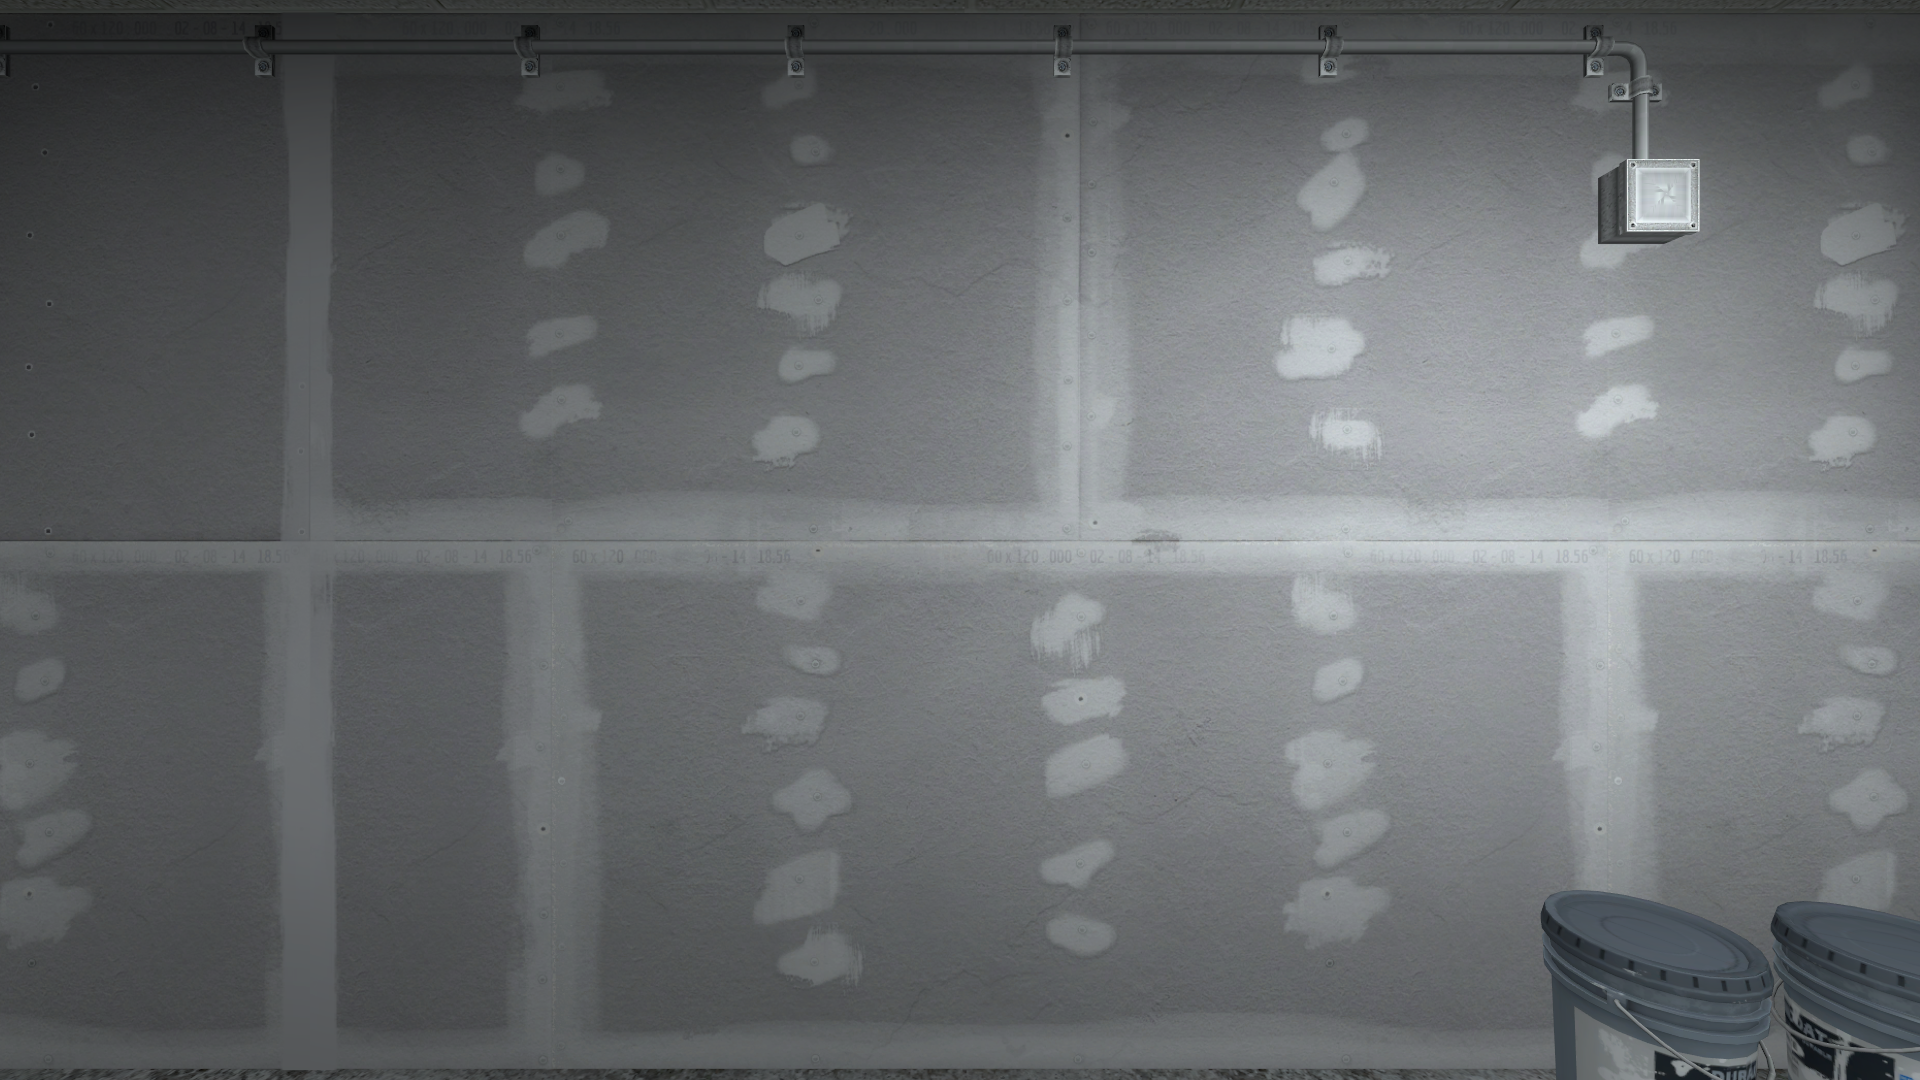
Map: de_vertigo